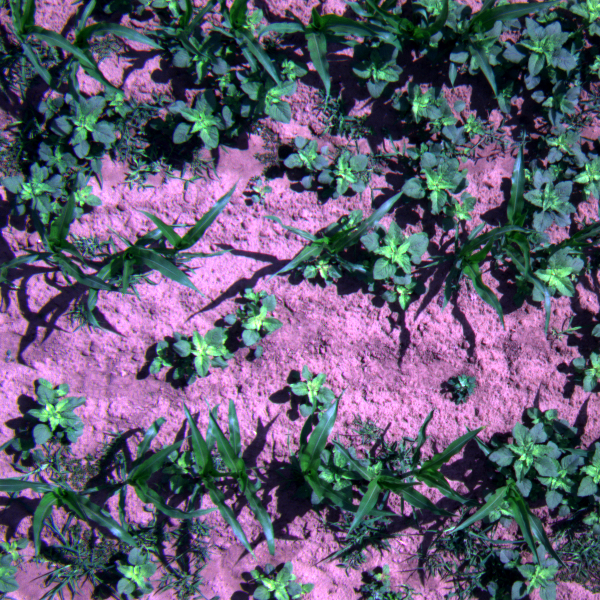
Acquisition date: 2023-06-15
Tile: 1056
Annotated plant instances:
label: maize
label: amaranth
label: amaranth
label: amaranth
label: amaranth
label: amaranth
label: amaranth
label: amaranth
label: amaranth
label: amaranth
label: amaranth
label: quickweed
label: amaranth
label: amaranth
label: amaranth
label: amaranth
label: amaranth
label: amaranth
label: amaranth
label: amaranth
label: amaranth
label: amaranth
label: amaranth
label: amaranth
label: amaranth
label: amaranth
label: amaranth
label: amaranth
label: amaranth
label: amaranth
label: quickweed
label: amaranth
label: barnyard_grass
label: barnyard_grass
label: weed_other
label: amaranth
label: amaranth
label: amaranth
label: amaranth
label: barnyard_grass
label: weed_other
label: weed_other
label: barnyard_grass
label: barnyard_grass
label: barnyard_grass
label: weed_other
label: weed_other
label: barnyard_grass
label: weed_other
label: barnyard_grass
label: barnyard_grass
label: barnyard_grass
label: barnyard_grass
label: weed_other
label: weed_other
label: weed_other
label: weed_other
label: weed_other
label: weed_other
label: barnyard_grass
label: amaranth
label: barnyard_grass
label: weed_other
label: weed_other
label: amaranth
label: amaranth
label: amaranth
label: amaranth
label: amaranth
label: amaranth
label: amaranth
label: amaranth
label: amaranth
label: amaranth
label: amaranth
label: amaranth
label: amaranth
label: amaranth
label: amaranth
label: amaranth
label: barnyard_grass
label: maize
label: maize
label: maize
label: maize
label: maize
label: maize
label: maize
label: maize
label: maize
label: maize
label: maize
label: maize
label: maize
label: maize
label: maize
label: maize
label: maize
label: maize
label: maize